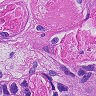
Metastatic tissue present: yes